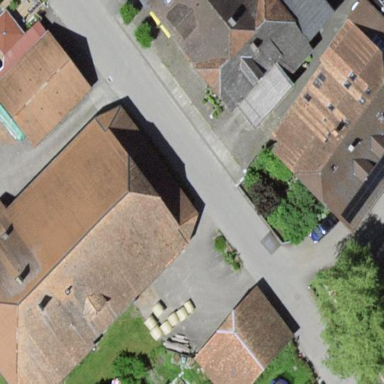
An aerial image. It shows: Farm building.